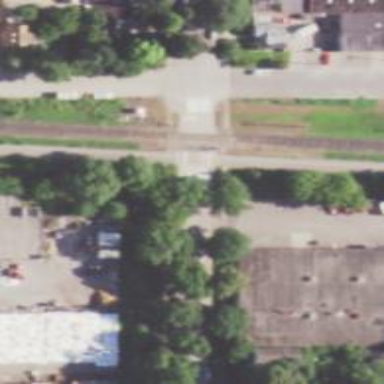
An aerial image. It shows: Full barrier at railway crossing.